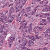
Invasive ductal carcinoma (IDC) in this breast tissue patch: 1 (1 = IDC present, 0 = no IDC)